Question: I have the following associations in my database (simplified version):

This is a Many-To-Many association but with an attribute on the joining table, so <URL>.
I have a form where I can add as many relations as I want to one order item and create it at the same time (mainly inspired by the <URL> tutorial from the documentation.
When I post the form, I get the following error:
> Entity of type TEST\MyBundle\Entity\Relation has identity through
a foreign entity TEST\MyBundle\Entity\Order, however this entity
has no identity itself. You have to call EntityManager#persist() on
the related entity and make sure that an identifier was generated
before trying to persist 'TEST\MyBundle\Entity\Relation'. In case
of Post Insert ID Generation (such as MySQL Auto-Increment or
PostgreSQL SERIAL) this means you have to call EntityManager#flush()
between both persist operations.
I understand this error because Doctrine tries to persist the 'Relation' object(s) related to the order since I have the 'cascade={"persist"}' option on the 'OneToMany' relation. But how can I avoid this behavior?
I have tried to remove 'cascade={"persist"}' and manually persist the entity, but I get the same error (because I need to 'flush()' order to get the ID and when I do so, I have the same error message).
I also tried to 'detach()' the 'Relation' objects before the 'flush()' but with no luck.
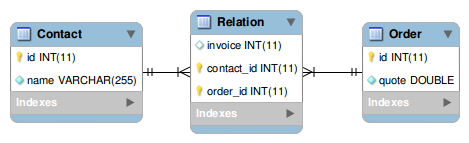
Answer: I ended up creating a separated primary key on my 'Relation' table (instead of having the composite one).
It looks like it is a dirty fix, and I am sure there is a better way to handle this situation but it works for now.
Here is my 'Relations' entity:
'''
/**
* Relation
*
* @ORM\Entity
*/
class Relation
{
/**
* @var integer
*
* @ORM\Column(name="id", type="integer")
* @ORM\Id
* @ORM\GeneratedValue(strategy="AUTO")
*/
private $id;
/**
* @ORM\ManyToOne(targetEntity="Contact", inversedBy="relation")
*/
protected $contact;
/**
* @ORM\ManyToOne(targetEntity="Order", inversedBy="relation")
*/
protected $order;
/**
* @var integer
*
* @ORM\Column(name="invoice", type="integer", nullable=true)
*/
private $invoice;
//Rest of the entity...
'''
I then added the 'cascade={"persist"}' option on the 'OneToMany' relation with 'Order':
'''
/**
* Orders
*
* @ORM\Entity
*/
class Order
{
/**
* @ORM\OneToMany(targetEntity="Relation", mappedBy="order", cascade={"persist"})
*/
protected $relation;
//Rest of the entity...
'''
Et voila!